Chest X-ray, PA view. Patient: 16 years old, sex M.
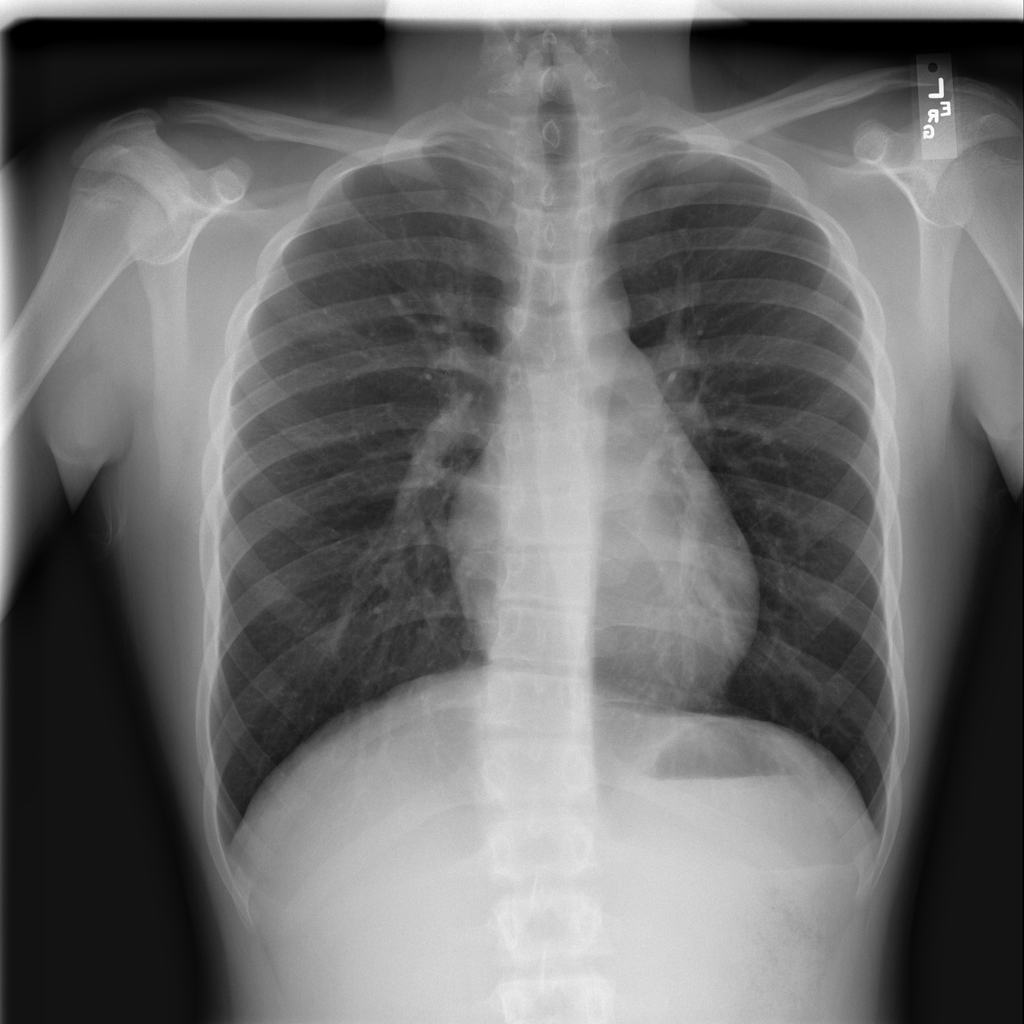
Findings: No Finding